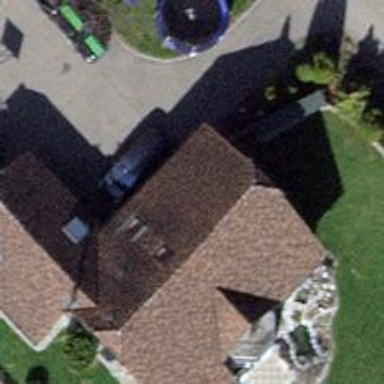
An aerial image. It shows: Simple house.